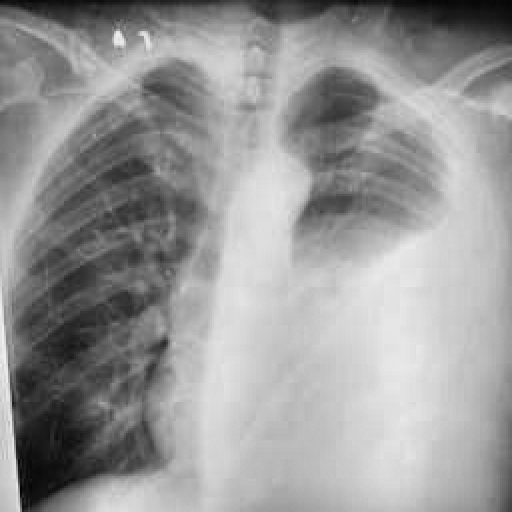
Finding: TUBERCULOSIS